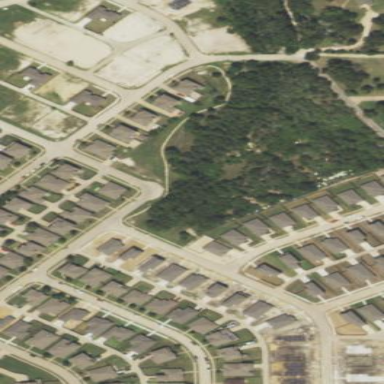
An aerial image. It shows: Grassy plot area designated for zoning.